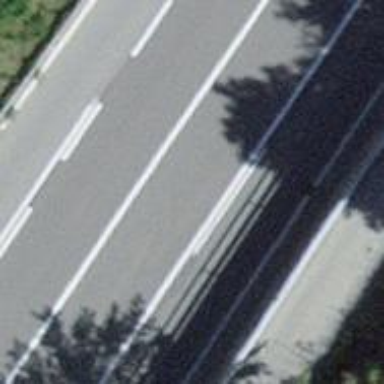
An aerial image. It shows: Motorway junction.